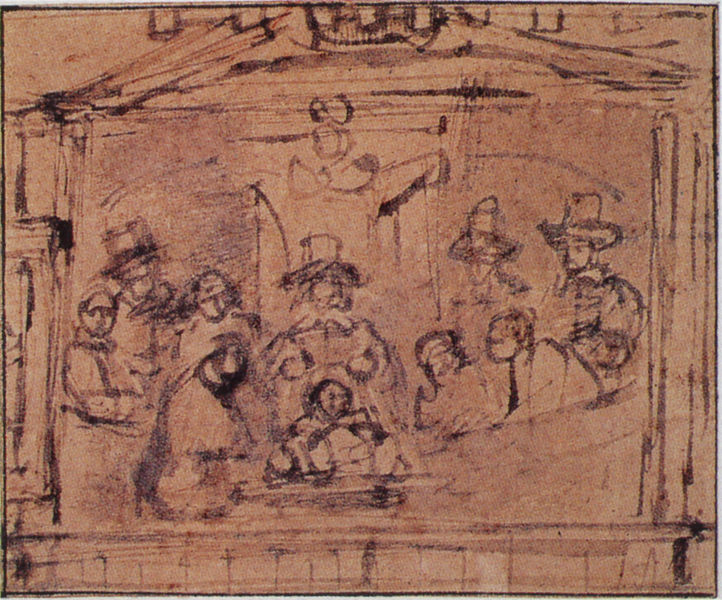
Titel: Die Anatomiestunde des Dr. Deijman
Künstler: Harmensz van Rijn Rembrandt
Institution: Amsterdam, Historisch Museum
Schlagwörter: feder, mann, rubens, aquarell, frauen, grob, ausschnitt, braun, fenster, hut, hüte, mitte, männer, schwarz, skizze, szene, zeichnung, gebäude, haus, versammlung, zylinder, mensch, rembrandt, niederlande, kind, theater, england, studie, zuschauer, giebel, loge, figuren, runde, entwurf, tinte, baldachin, gerahmt, einblick, federzeichnung, rembrand, flüchtig, guache, angedeutet, rotstich, uncharf